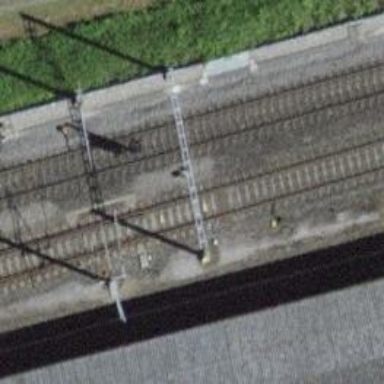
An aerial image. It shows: Single-track electrified railway with contact line.